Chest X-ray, AP view. Patient: 46 years old, sex M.
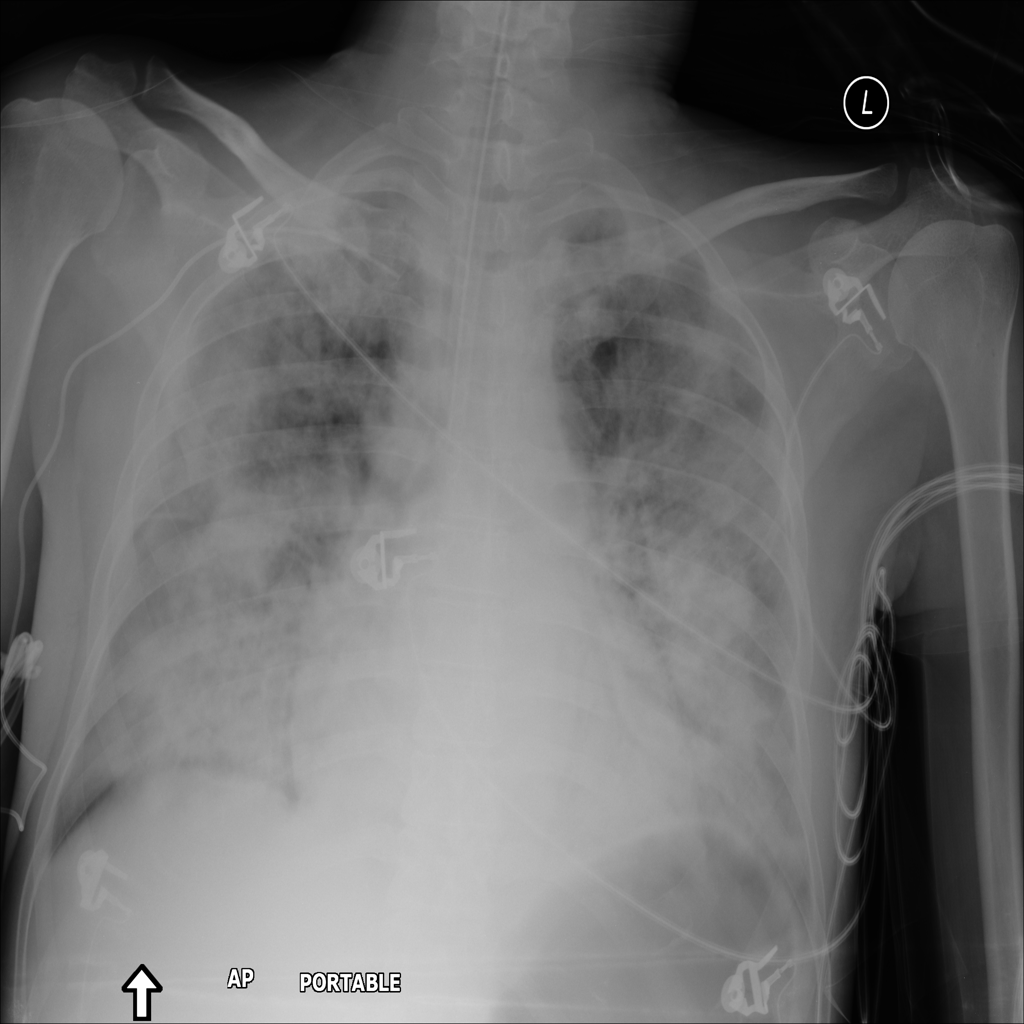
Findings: Consolidation, Infiltration